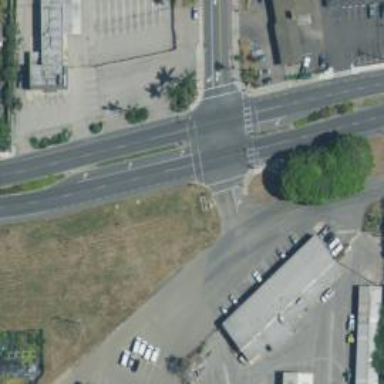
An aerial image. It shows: Uncontrolled crossing on the road.